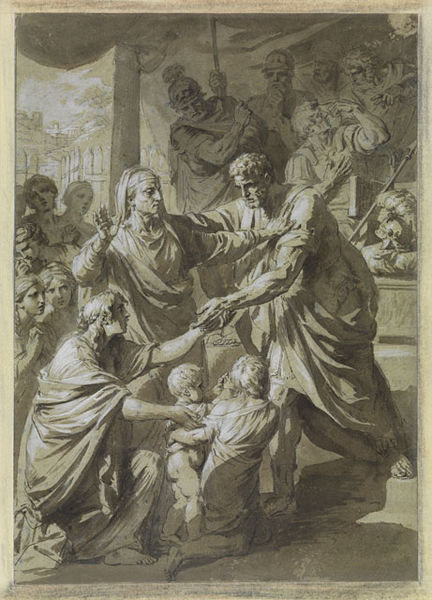
Titel: Coriolan im Volskischen Lager
Künstler: Heinrich Friedrich Füger
Standort: Karlsruhe
Institution: Staatliche Kunsthalle Karlsruhe
Schlagwörter: baum, dunkel, feder, fuß, gemälde, gott, gruppe, hand, himmel, kampf, mann, nackt, schatten, umhang, weiß, wolken, aquarell, frauen, landschaft, menschen, mädchen, stadt, bewegung, braun, finger, frau, geste, grau, hell, hintergrund, kreide, licht, marmor, mund, männer, nase, schwarz, skizze, szene, säule, säulen, zeichnung, dach, dame, gebäude, haus, tuch, weg, wolke, zaun, beige, leute, menge, alt, bart, gericht, gesichter, richter, architektur, arm, arme, barock, bibel, falten, gesicht, herodes, kleidung, mensch, mord, rahmen, sockel, stehen, stein, gesten, hände, vorhang, wache, häuser, kirche, boden, auge, gewand, haare, familie, gewänder, kind, mutter, personen, tochter, vater, blatt, publikum, locken, kinder, stock, engel, füße, papier, fassade, italien, studie, zuschauer, jungen, fläche, mauer, grafik, graphik, baby, platz, grisaille, sepia, figuren, französisch, angst, treppe, kaiser, könig, lanze, soldaten, thron, muskeln, trennung, draperie, festhalten, robe, stufe, stufen, faltenwurf, podest, junge, knie, zehen, halle, barfuss, laviert, tusche, umgang, offen, antike, palast, abschied, bub, geben, druck, schwarz-weiß, radierung, stich, polizist, schwert, streit, uniform, waffen, knien, soldat, waffe, volk, helm, reichen, beten, gebet, entwurf, ritter, vertrag, rüstung, rom, kleinkind, art, römer, helme, schwul, jesus, malerisch, altes testament, antik, götter, hilfe, zeus, toga, griechisch, dramatik, flehen, knieend, kniend, dante, krieger, erhoben, priester, griechenland, diagonale, audienz, bittsteller, diskussion, baldachin, lanzen, umhänge, tempel, gelehrter, männder, opfer, opferung, pavillon, speer, zeichnun, kupferstich, alte frau, bitte, tunika, petrus, drama, viereck, durck, spruch, berührung, sohn, spaten, zwiespalt, bitten, zepter, bube, testament, szepter, römisch, zelt, betteln, mütter, abwehr, säulke, zeichung, schreck, caesar, pontius pilatus, aquarel, tuniken, senat, senator, urteil, antikenrezeption, kinien, juden, spannung, rat, sper, tiepolo, verbot, zweifel, schwiegermutter, seher, vergebung, schlichtung, knd, kindermord, handschlag, bethlehem, darbringung, verwunderung, sühne, söulen, menn, remus, romulus, salomo, salomon, schlichten, geänder, pathetisch, scheidung, auseinandersetzung, konflikt, samson, gay, abweisen, tunike, abhalten, keiser, aufhalten, hand reichen, geischter, eingreifen, 18. jahrhundert, hnad, rkind, geschwar, beschwichtigen, stuffe, mensch#, sitzen knieen, portik, maromr, schlichter, belehem, moird, badachin, kindstötung, entschuldiegung, schlichterin, geriucht, erhoen, saloma, salamon, halt stopp, homos, salomos urteil, urteil des salomon, eigericht